Interaction volume radius: 10 \u00c5
Interaction volume height: 20 \u00c5
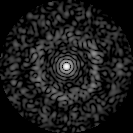
Disorder parameter: 0.8232